Interaction volume radius: 5 \u00c5
Interaction volume height: 30 \u00c5
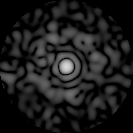
Disorder parameter: 0.8224